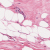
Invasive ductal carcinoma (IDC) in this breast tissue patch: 0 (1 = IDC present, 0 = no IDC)